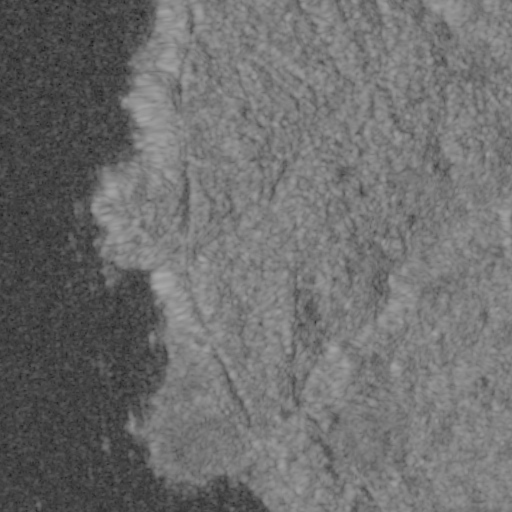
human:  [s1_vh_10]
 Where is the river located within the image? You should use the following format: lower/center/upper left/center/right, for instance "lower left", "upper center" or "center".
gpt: The river is located in the right of the image.
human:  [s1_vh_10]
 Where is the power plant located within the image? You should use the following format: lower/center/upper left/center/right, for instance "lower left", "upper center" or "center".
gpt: There is no power plant in the image.

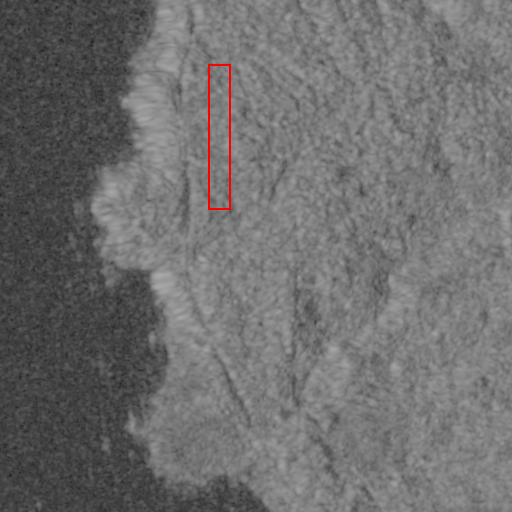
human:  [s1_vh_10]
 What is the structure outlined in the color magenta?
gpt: There is no magenta outline.
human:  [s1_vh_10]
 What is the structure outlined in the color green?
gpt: There is no structure outlined in green.